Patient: sex M, age 79
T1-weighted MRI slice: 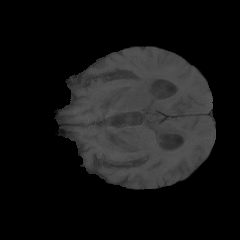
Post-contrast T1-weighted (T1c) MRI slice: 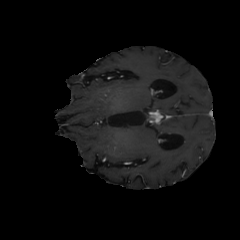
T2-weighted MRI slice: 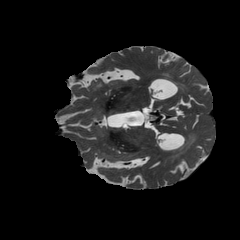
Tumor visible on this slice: no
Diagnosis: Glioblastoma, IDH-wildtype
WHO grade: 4